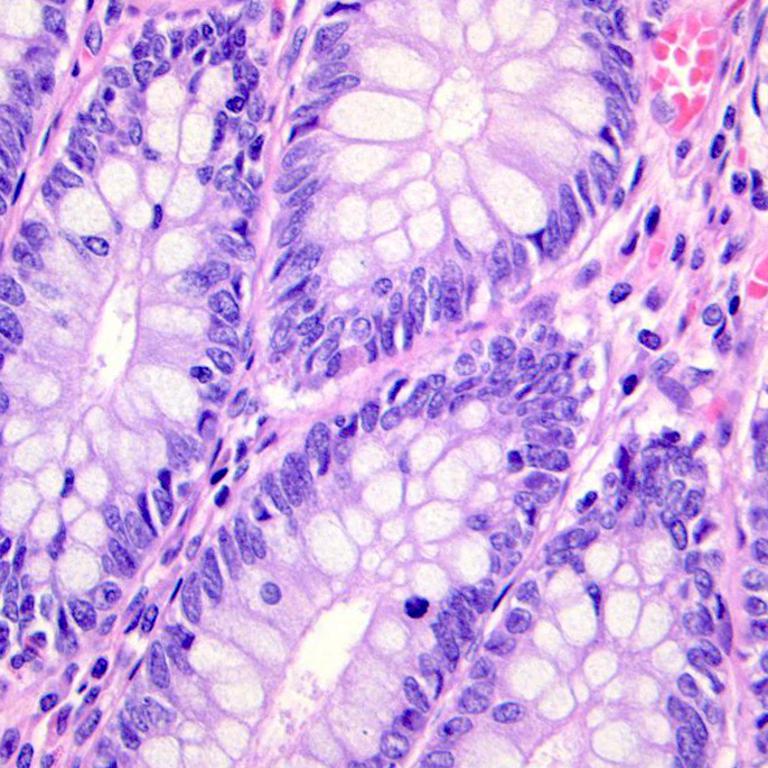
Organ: colon
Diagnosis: benign